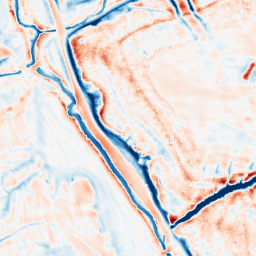
Category: edge_preserving
Decomposition family: bilateral
Decomposition parameters: d: 21
sigma_color: 50
sigma_space: 25
Upsampling method: regularized
Upsampling parameters: scale: 2
lambda_reg: 0.001
Upsampling scale: 2